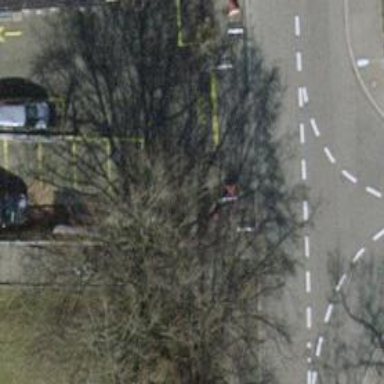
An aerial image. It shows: Double cycle barrier is in place.